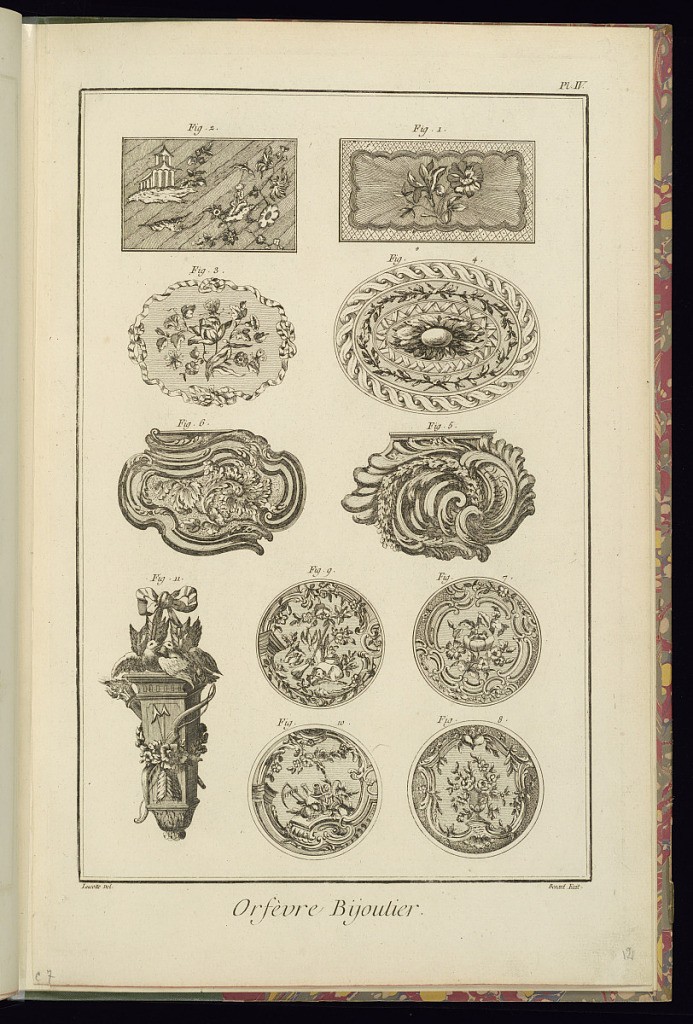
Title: Orfèvre Bÿoutier
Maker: J.R. Lucotte, French, 1733 – 1784
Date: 1762
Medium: Etching and engraving on laid paper
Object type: Print
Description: Plate with eleven designs for silver or gold objects including an etui and lids for snuffboxes or small boxes. The objects are decorated with rococo motifs and flowers. Each object is numbered. The plate is titled, numbered, and signed.